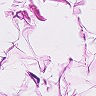
Metastatic tissue present: no